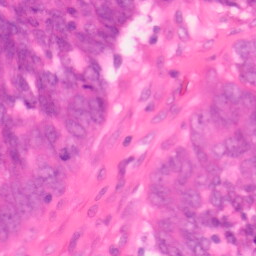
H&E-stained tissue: Colon